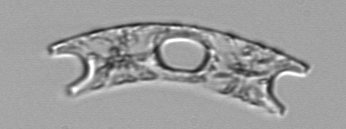
Label: Eucampia